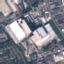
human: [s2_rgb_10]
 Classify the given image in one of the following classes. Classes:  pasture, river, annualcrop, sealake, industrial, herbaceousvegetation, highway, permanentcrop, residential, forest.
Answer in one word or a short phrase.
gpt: Industrial